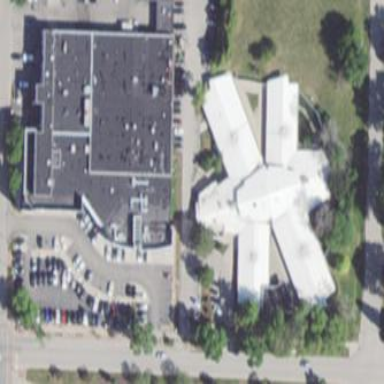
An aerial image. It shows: Clinic building providing healthcare services.